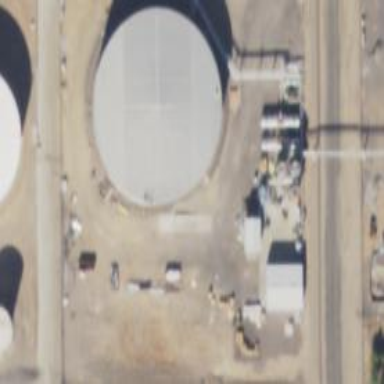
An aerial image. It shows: Building with storage tank.